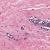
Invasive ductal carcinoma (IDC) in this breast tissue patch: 0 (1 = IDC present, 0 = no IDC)